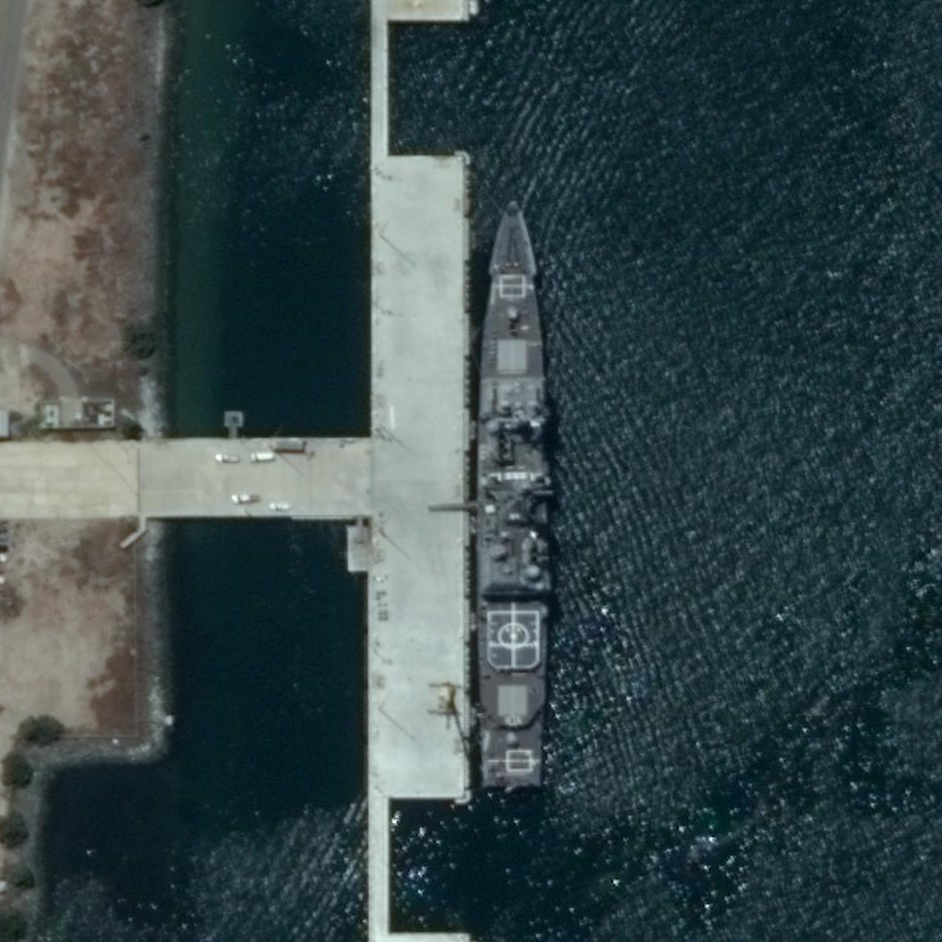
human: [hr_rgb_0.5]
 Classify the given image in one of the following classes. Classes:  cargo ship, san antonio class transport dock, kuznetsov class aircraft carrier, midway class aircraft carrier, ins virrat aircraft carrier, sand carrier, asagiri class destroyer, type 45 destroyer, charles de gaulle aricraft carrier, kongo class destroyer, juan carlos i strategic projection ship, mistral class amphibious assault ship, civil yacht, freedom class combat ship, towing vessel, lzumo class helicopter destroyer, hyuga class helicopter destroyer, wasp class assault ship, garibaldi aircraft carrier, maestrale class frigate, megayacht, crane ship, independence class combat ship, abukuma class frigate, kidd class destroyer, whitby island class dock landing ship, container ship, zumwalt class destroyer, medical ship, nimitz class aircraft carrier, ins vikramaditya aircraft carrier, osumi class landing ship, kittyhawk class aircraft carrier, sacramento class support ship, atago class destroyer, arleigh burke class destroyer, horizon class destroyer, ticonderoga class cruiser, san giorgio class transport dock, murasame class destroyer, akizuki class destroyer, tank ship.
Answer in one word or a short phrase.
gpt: Ticonderoga class cruiser